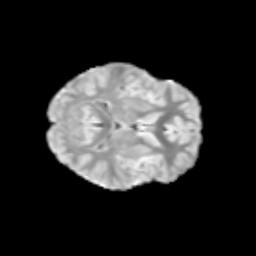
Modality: T2w
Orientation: axial
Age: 13
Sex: female
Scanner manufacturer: siemens
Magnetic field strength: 3 T
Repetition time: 3.8 s
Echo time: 0.07 s